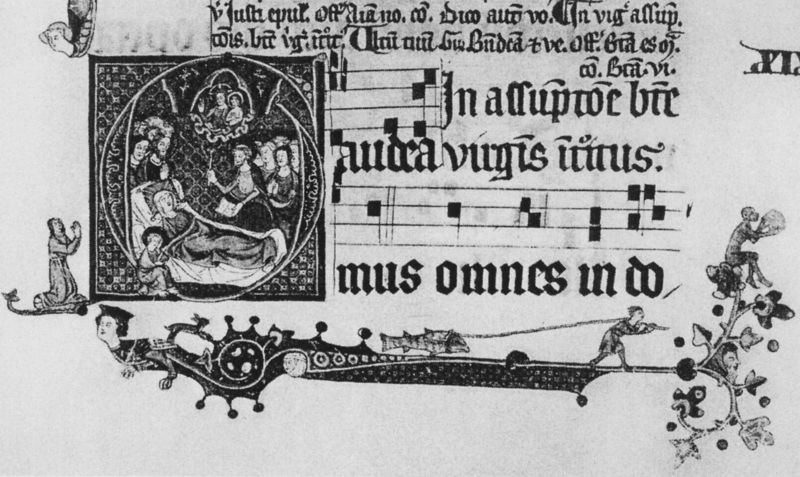
Titel: ES rg 4248,16
Institution: Frankfurt a. M., Kunstgewerbebibliothek
Schlagwörter: blätter, himmel, weiß, frauen, menschen, blume, blumen, frau, grau, schwarz, skizze, zeichnung, leute, ornament, leiche, bild, figur, kind, blatt, musik, engel, schiff, schrift, papier, noten, fischer, verzierung, liegend, tusche, jungfrau, illustration, schwarzweiß, beten, tinte, buchdruck, fisch, jesus, kniend, mittelalter, maria, angler, affen, sterbend, latein, apostel, buchmalerei, fabeltier, incunabel, beter, tod mariens, melodie